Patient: sex M, age 66
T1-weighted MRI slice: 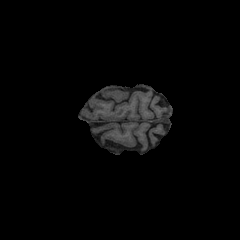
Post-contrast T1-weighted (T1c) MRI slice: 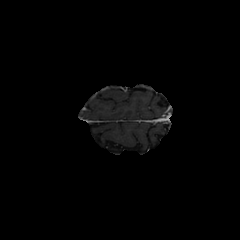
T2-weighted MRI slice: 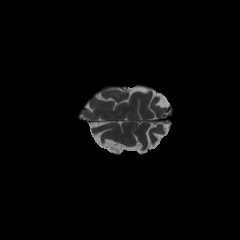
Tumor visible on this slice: no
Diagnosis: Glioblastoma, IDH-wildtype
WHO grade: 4